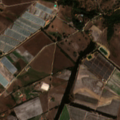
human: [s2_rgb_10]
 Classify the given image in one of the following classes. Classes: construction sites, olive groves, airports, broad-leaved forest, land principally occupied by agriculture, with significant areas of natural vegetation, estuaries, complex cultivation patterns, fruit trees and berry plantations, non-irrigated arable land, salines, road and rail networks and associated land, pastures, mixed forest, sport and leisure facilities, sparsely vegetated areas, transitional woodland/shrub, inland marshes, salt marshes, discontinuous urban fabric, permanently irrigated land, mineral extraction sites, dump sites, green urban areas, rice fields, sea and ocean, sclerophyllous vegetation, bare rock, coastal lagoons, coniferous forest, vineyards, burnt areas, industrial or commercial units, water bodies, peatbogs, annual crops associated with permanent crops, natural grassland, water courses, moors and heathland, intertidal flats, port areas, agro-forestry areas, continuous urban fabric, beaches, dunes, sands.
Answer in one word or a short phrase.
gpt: non-irrigated arable land, permanently irrigated land, complex cultivation patterns, broad-leaved forest